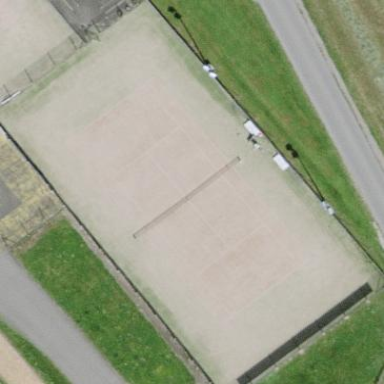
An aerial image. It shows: Clay tennis court on pitch.